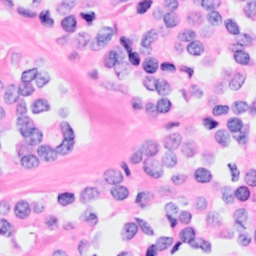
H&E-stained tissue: Breast